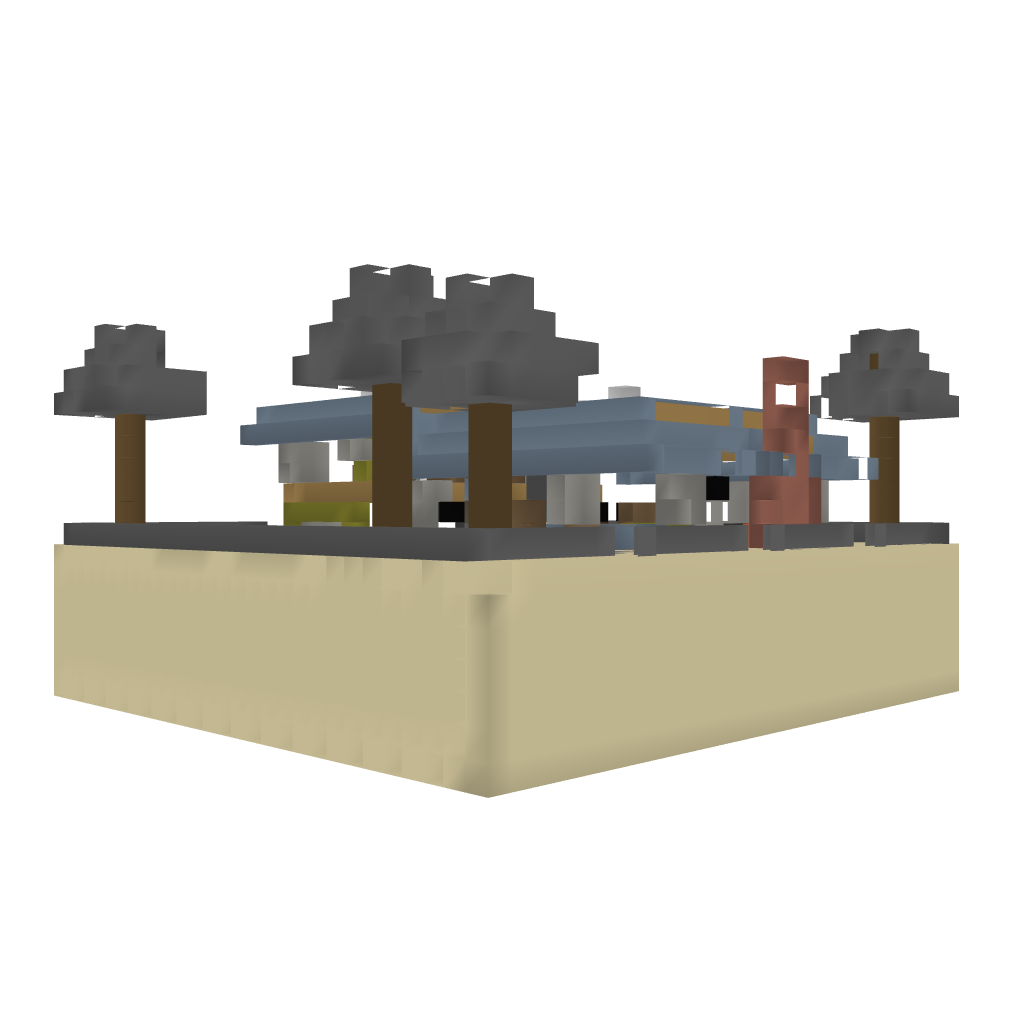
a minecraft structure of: The Sonoran by BrightPROPERTIES